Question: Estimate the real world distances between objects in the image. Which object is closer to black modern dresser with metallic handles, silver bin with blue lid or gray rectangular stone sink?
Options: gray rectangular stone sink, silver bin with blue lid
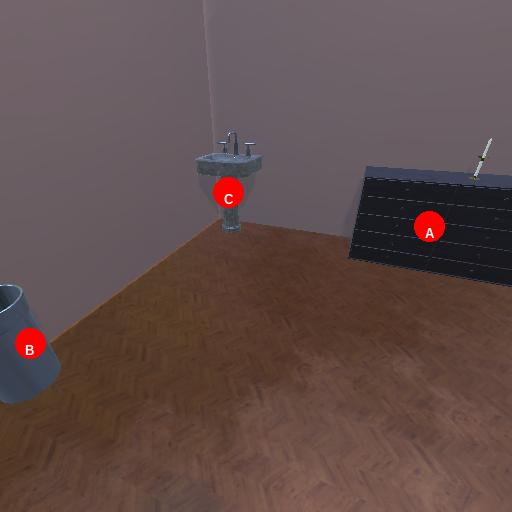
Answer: gray rectangular stone sink